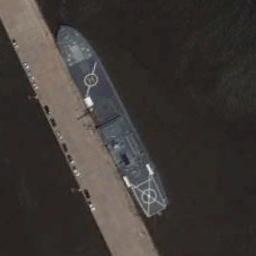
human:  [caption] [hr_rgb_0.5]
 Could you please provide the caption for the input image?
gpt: The ship is docked at the dock and some cars are parked at the dock .

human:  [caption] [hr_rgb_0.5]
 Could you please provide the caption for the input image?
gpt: A blue ship docked by the dock .

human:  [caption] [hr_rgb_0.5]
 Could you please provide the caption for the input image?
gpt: There is a ship in the black water on the shore .

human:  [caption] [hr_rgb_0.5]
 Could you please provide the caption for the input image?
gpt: There are many cars on the road beside the ships .

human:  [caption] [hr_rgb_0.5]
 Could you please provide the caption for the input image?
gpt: The ship is docked at the harbor with some cars .